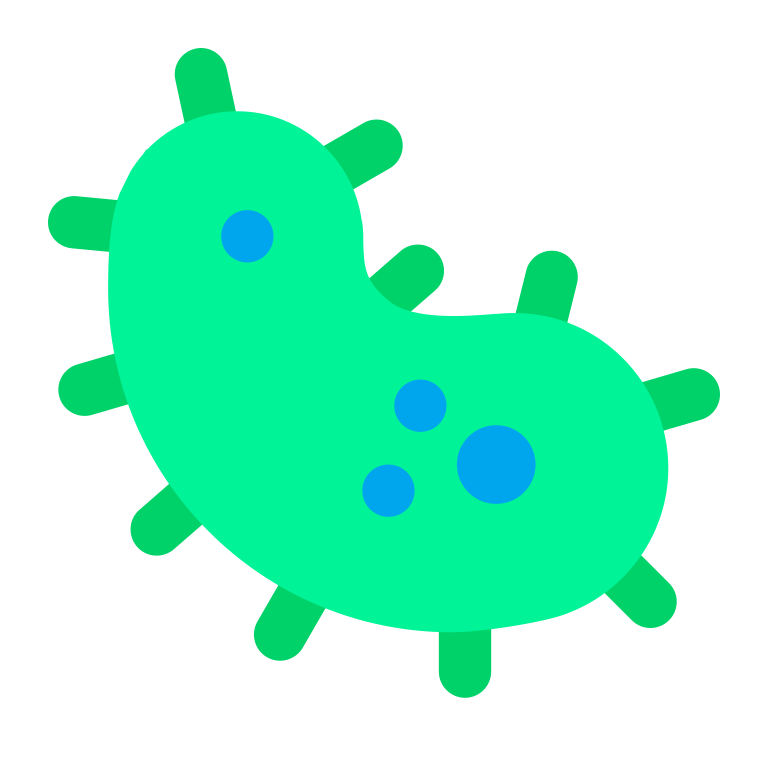
microbe flat